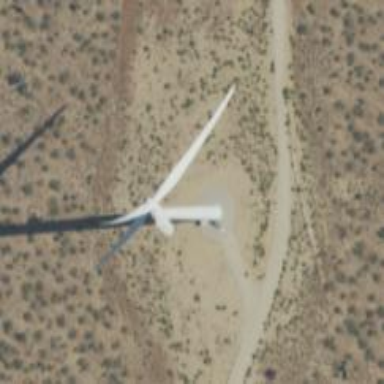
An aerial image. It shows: Wind generator powered by wind. The generator type is horizontal axis and it uses wind turbines.